一年级 · 算术

比到少( ) 个。}

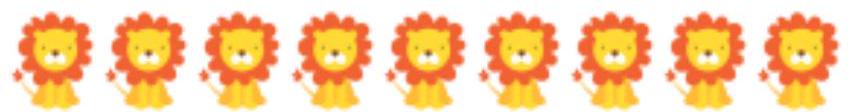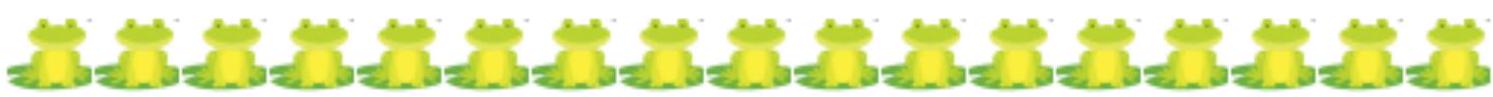
A、 5
B、 8
C、9

答案: B
解析: 解B; 狮子有 9 个, 青蛙有 17 个, $17-9=8$ 个。